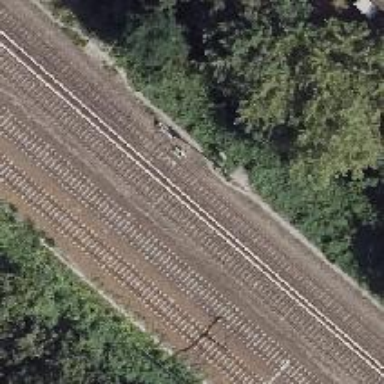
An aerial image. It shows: Railway signal.